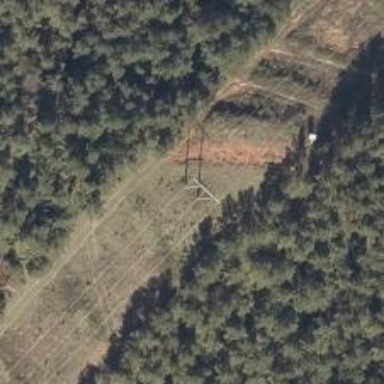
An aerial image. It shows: H-frame designed tower for power lines.